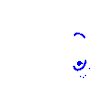
Particle: electron